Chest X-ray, AP view. Patient: 56 years old, sex M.
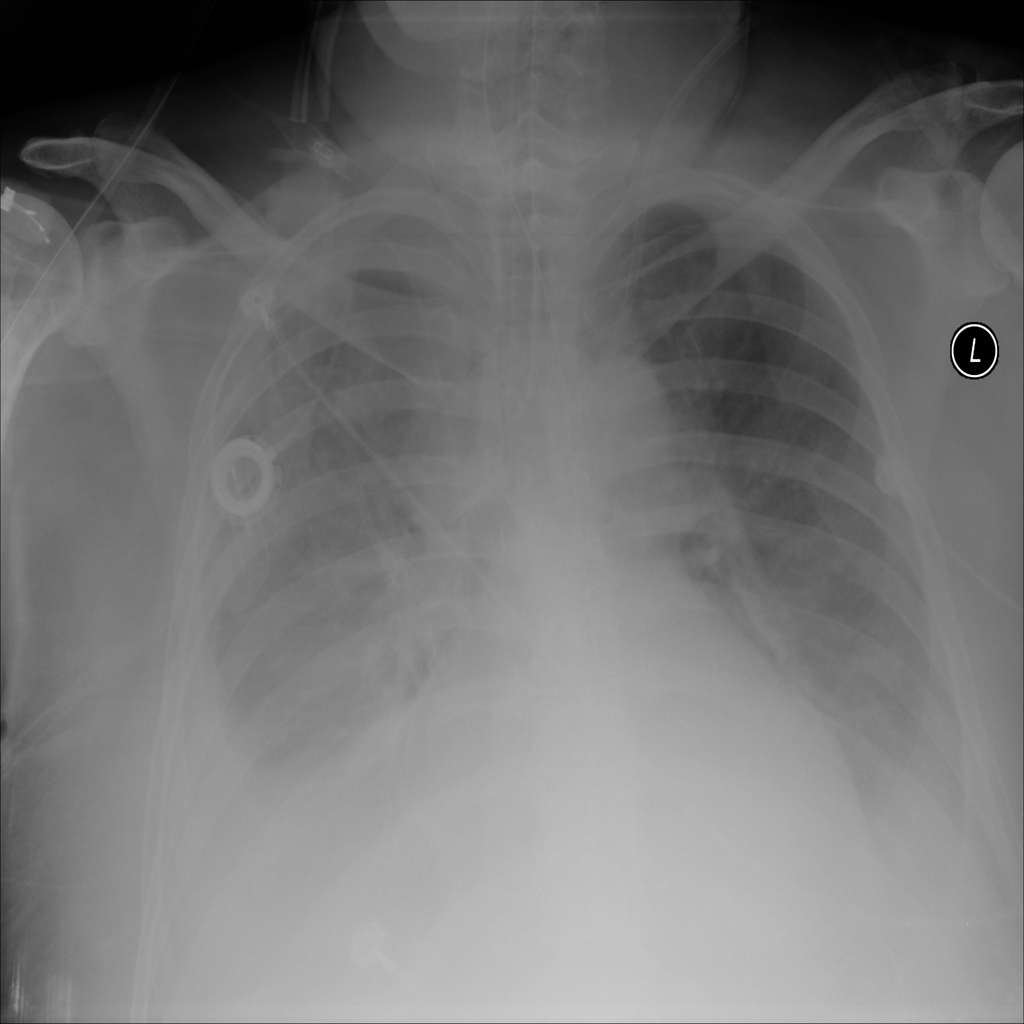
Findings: Pneumothorax